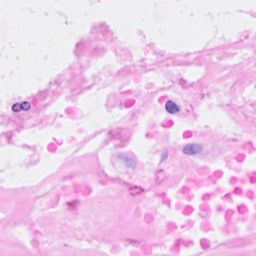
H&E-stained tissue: Breast